Field crop: maize
Growth stage: 1
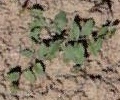
Species: convolvulus